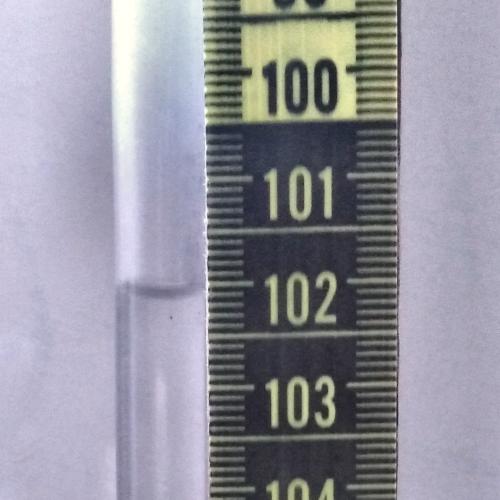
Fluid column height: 102.0 cm